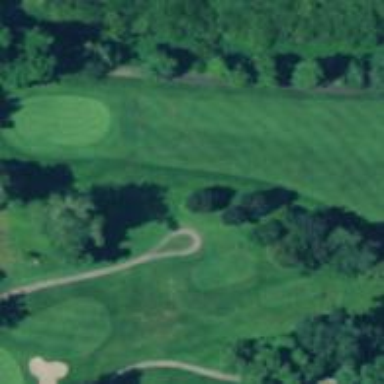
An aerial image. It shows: Service road designated as golf cart path.